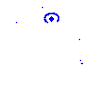
Particle: pion